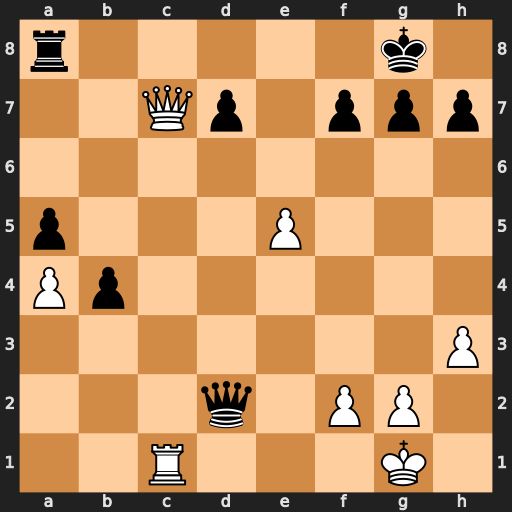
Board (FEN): r5k1/2Qp1ppp/8/p3P3/Pp6/7P/3q1PP1/2R3K1
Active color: w
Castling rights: -
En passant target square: -
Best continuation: Qc8+ Rxc8 Rxc8#